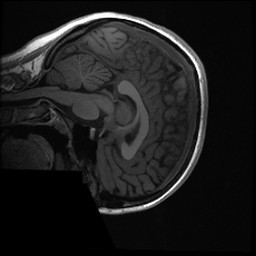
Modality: T1w
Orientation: sagittal